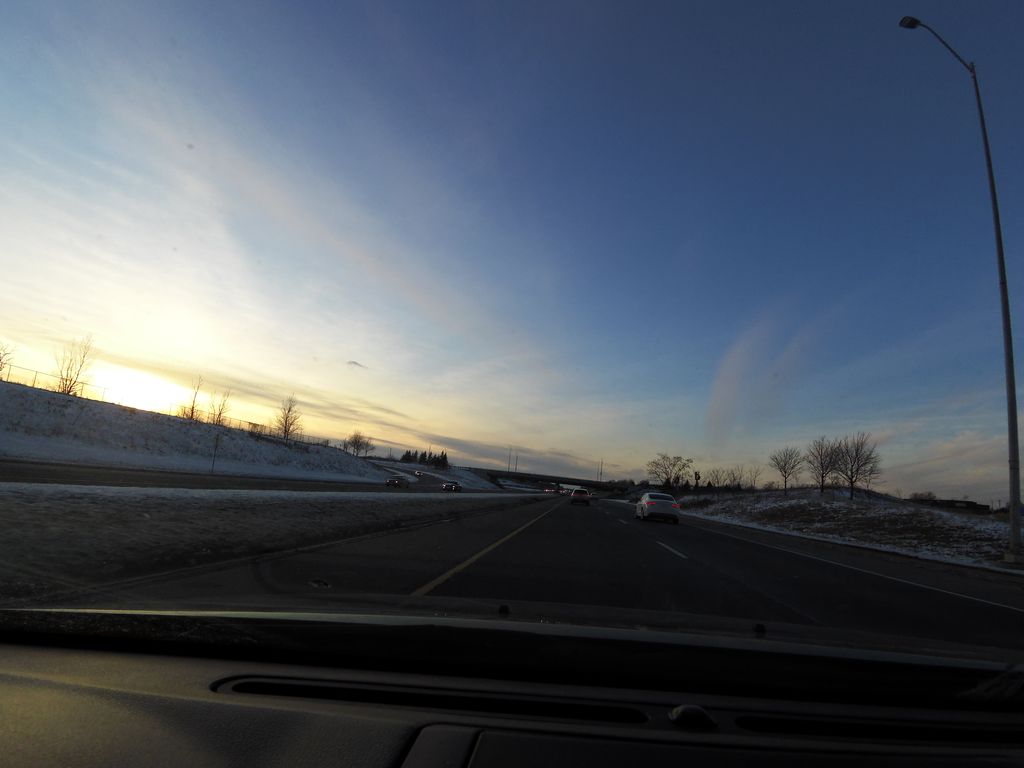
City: hamilton